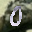
Label: 0